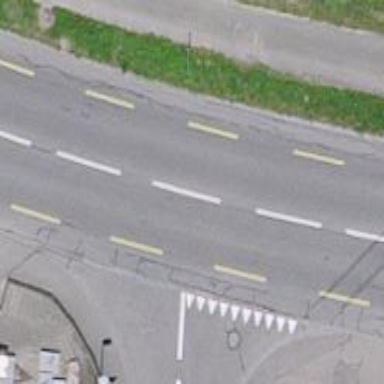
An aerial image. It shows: Primary highway with dedicated lane for cyclists.